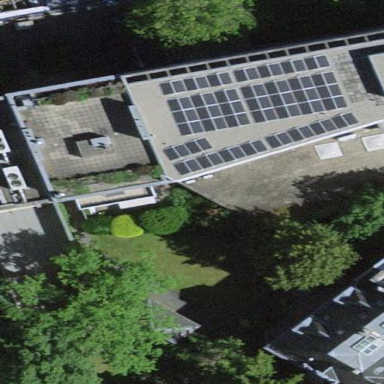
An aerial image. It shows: Office building.